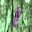
Label: 1